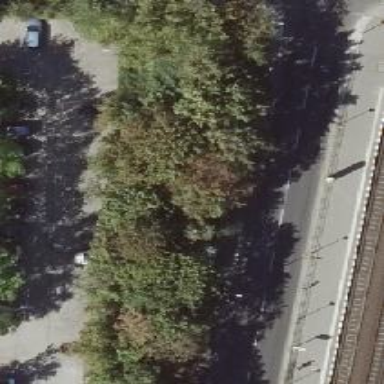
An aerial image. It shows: Asphalt footway.